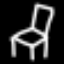
Label: chair